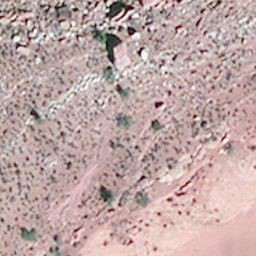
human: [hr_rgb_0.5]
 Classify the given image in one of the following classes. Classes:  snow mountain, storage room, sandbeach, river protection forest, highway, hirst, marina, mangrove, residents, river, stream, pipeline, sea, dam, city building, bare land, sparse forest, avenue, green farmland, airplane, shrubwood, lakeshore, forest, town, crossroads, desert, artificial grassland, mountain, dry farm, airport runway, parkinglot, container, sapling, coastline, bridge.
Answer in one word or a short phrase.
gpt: bare land